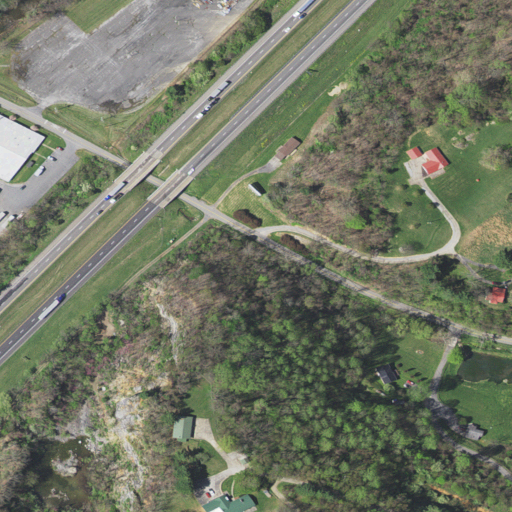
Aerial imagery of valley in Virginia named Goodpasture Hollow containing deciduous forest, low intensity development, open development, medium intensity development, high intensity development, and pasture